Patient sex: M
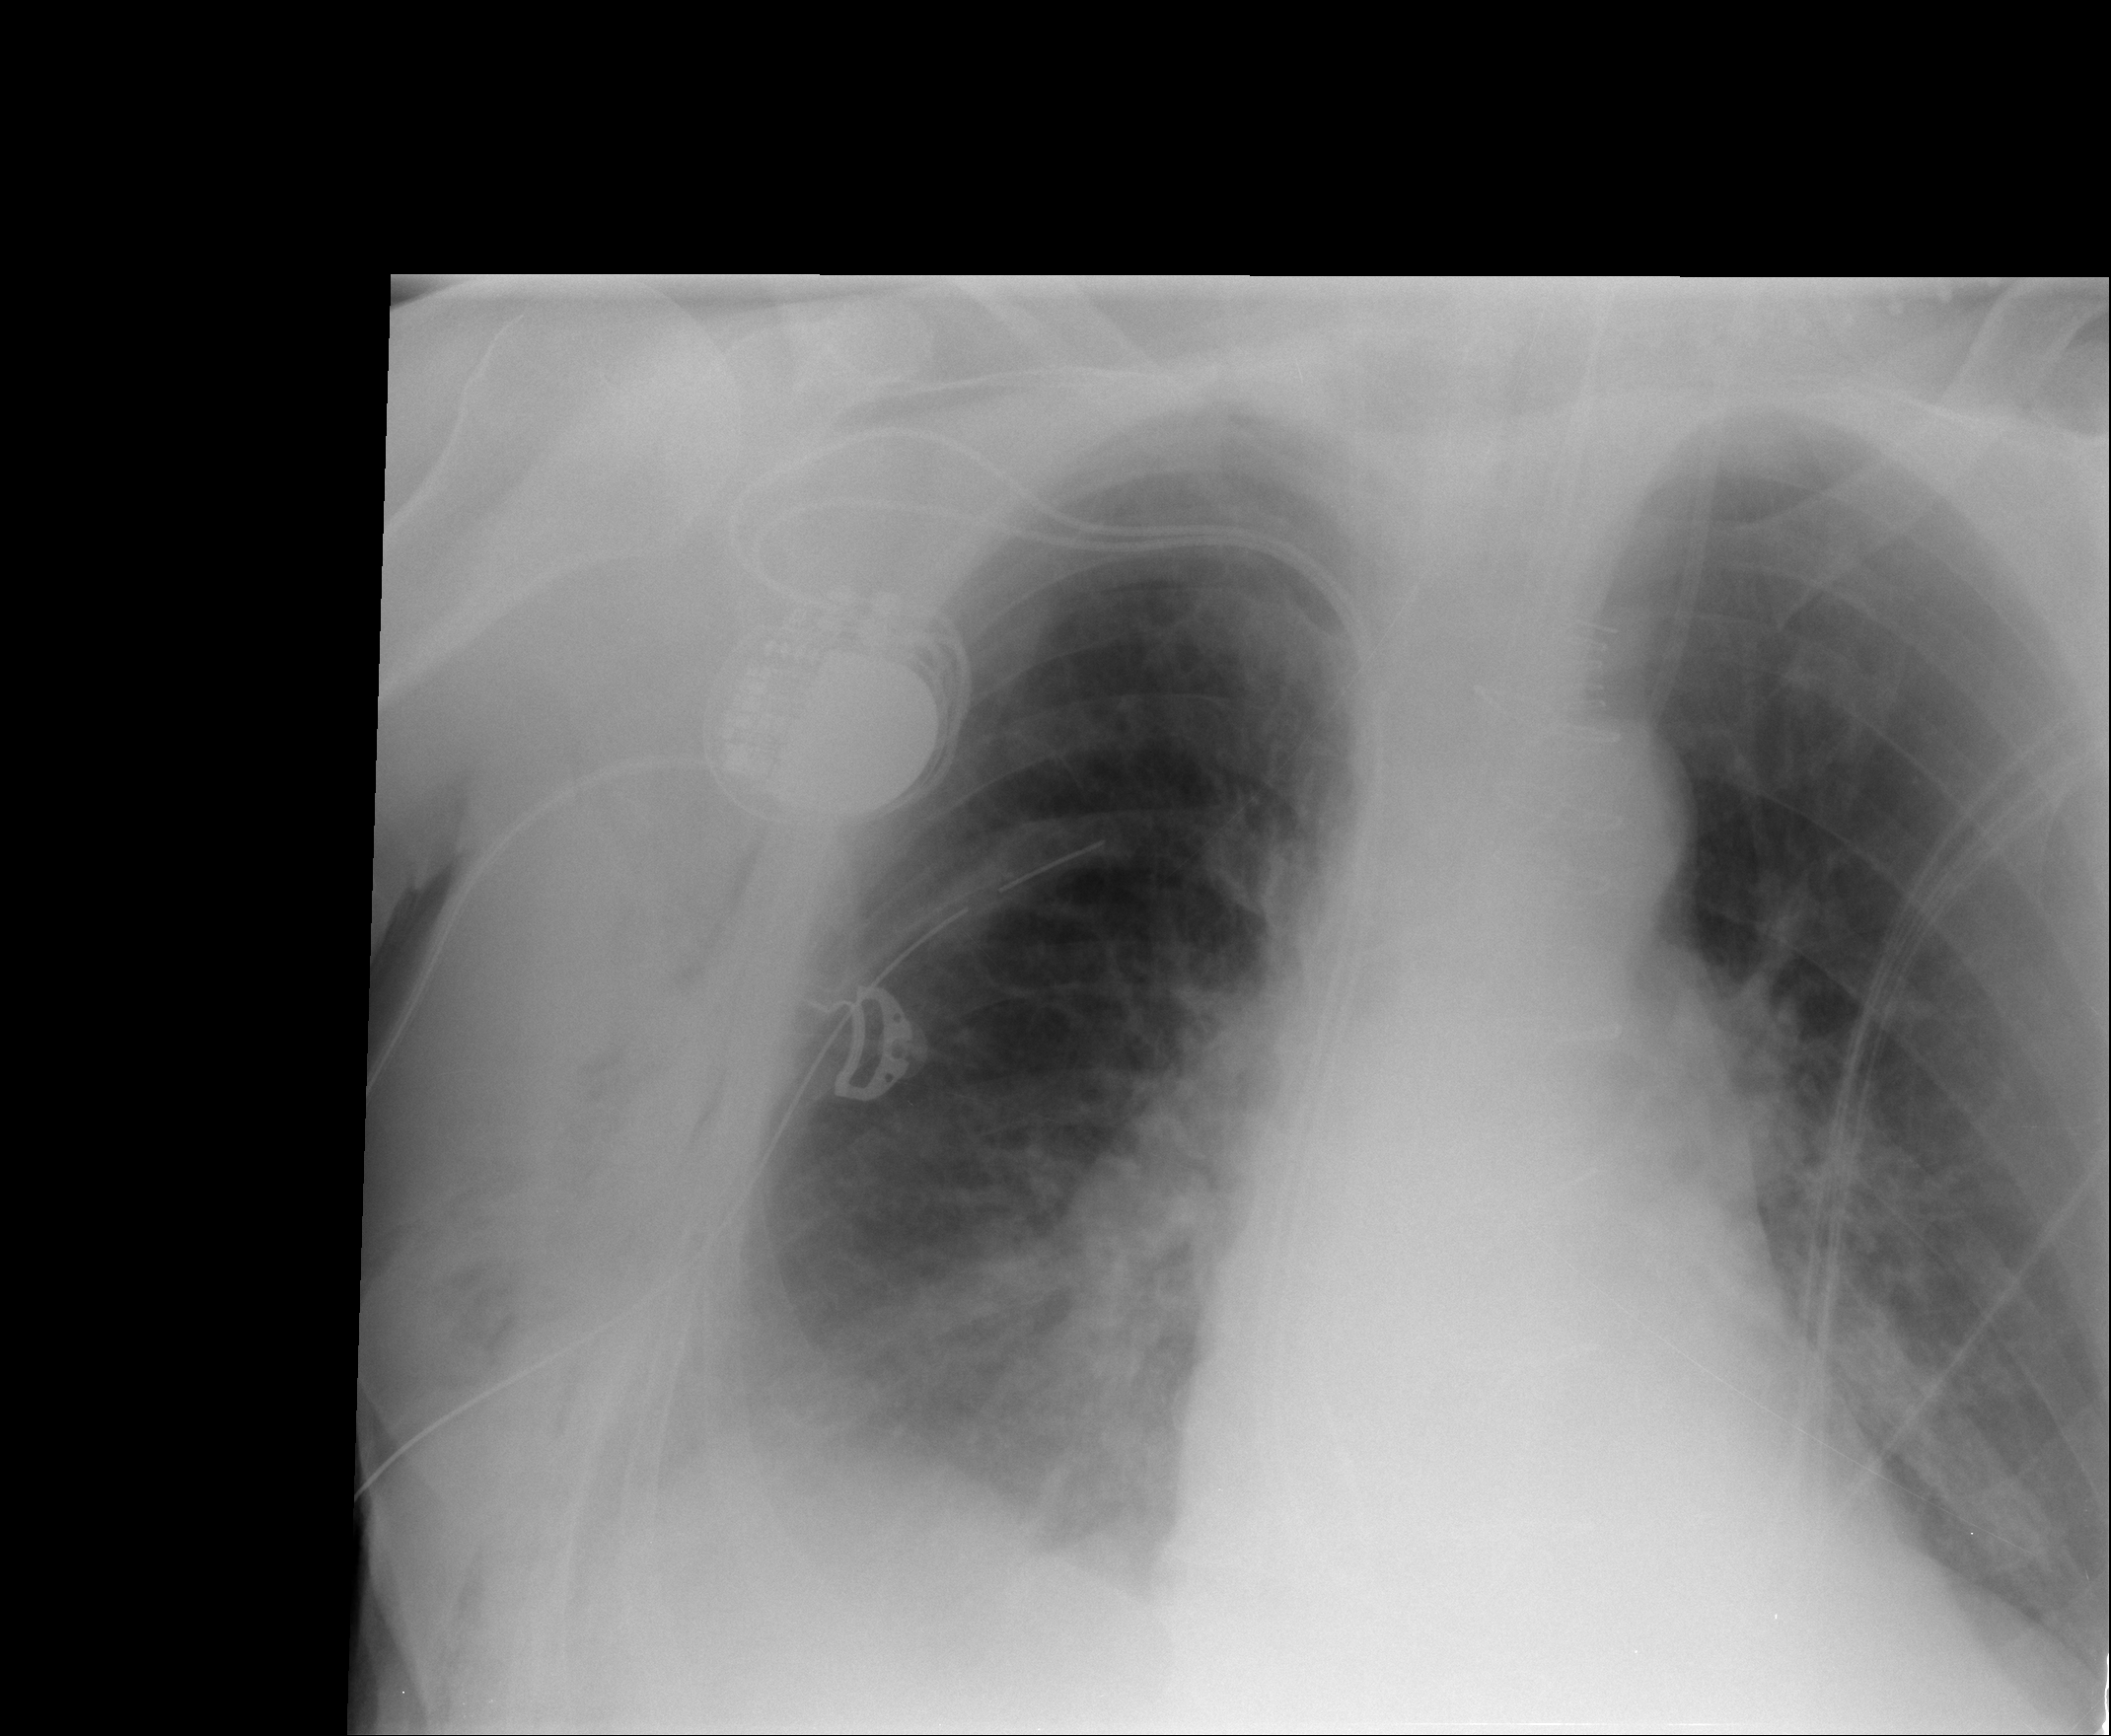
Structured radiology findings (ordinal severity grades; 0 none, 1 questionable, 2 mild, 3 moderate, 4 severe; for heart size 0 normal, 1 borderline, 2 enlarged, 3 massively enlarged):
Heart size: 0
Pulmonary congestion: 2
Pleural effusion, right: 3
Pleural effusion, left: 0
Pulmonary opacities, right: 0
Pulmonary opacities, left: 0
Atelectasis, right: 2
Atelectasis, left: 1